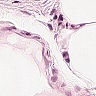
Metastatic tissue present: no